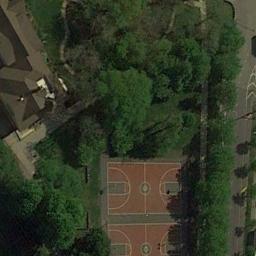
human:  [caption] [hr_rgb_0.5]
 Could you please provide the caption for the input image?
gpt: There are two basketball courts surrounded by trees with a road pass by .

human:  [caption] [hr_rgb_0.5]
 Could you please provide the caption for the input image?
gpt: Two basketball courts surrounded by some trees and some buildings beside .

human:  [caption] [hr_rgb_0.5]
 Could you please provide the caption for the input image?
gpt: The two basketball courts are surrounded by many trees .

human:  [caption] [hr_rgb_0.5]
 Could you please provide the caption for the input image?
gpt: There are two different colored basketball courts .

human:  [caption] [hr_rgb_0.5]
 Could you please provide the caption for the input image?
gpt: Two basketball courts are surrounded by trees .